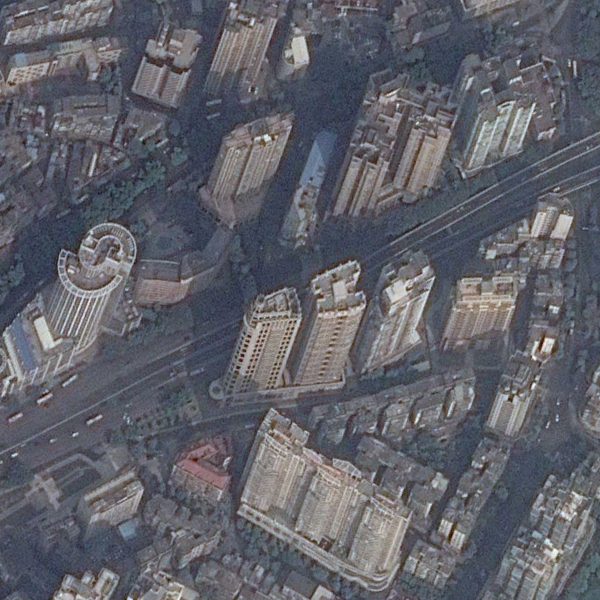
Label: Commercial